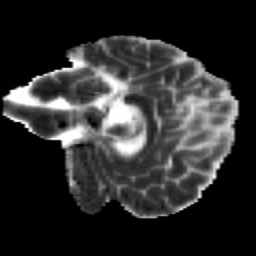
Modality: MD
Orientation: sagittal
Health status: healthy
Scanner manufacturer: siemens
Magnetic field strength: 3 T
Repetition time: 12 s
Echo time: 0.092 s